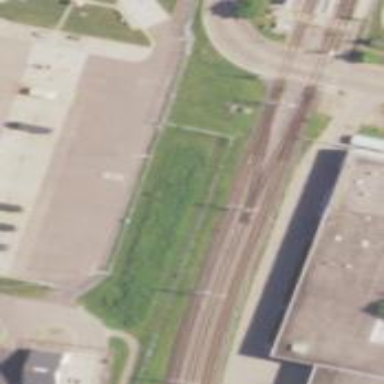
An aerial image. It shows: Light rail siding with electrified contact line.